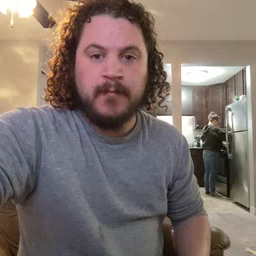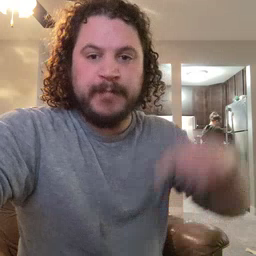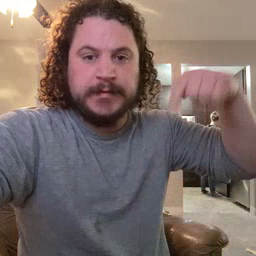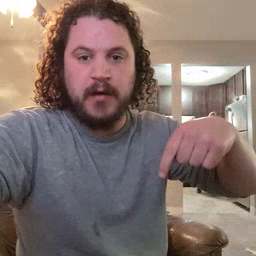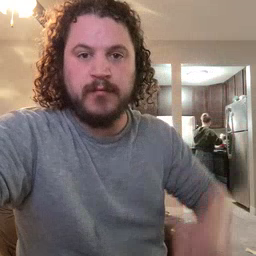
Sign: down